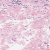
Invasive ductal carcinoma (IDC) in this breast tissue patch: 0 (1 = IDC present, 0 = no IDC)